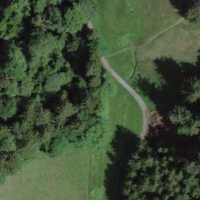
EUNIS habitat code: 44
Species observed at this site:
Cardamine pratensis
Equisetum telmateia
Lysimachia vulgaris
Petasites albus